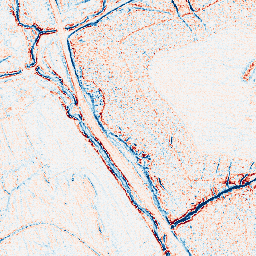
Category: edge_preserving
Decomposition family: anisotropic_diffusion
Decomposition parameters: iterations: 5
kappa: 100
gamma: 0.1
Upsampling method: nearest
Upsampling parameters: scale: 2
Upsampling scale: 2